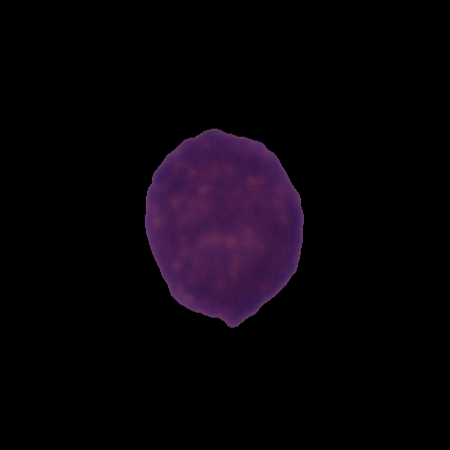
Label: healthy